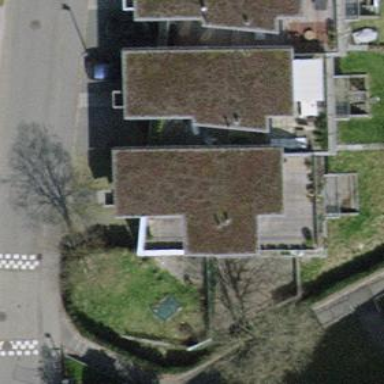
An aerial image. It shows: Terraced house.